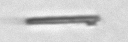
Label: fiber